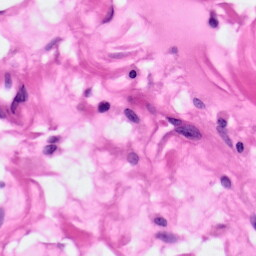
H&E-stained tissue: Pancreatic